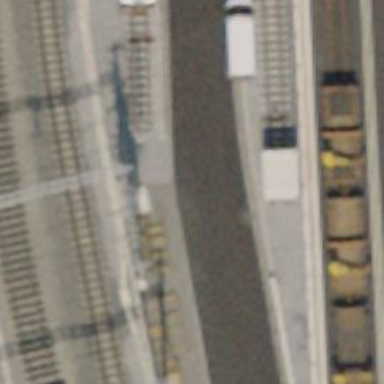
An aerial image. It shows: Railway buffer stop.